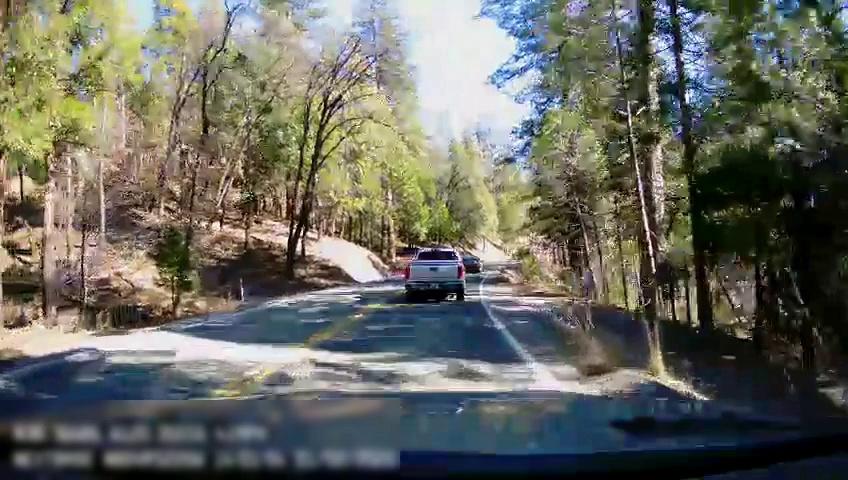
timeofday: Day
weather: Sunny
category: Drivable Space
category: Drivable Space
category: Vehicles | Truck
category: Vehicles | Car
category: Lanes | Opposite Lane
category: Lanes | Current Lane
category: Lanes | Opposite Lane
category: Lanes | Current Lane